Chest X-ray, PA view. Patient: 86 years old, sex F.
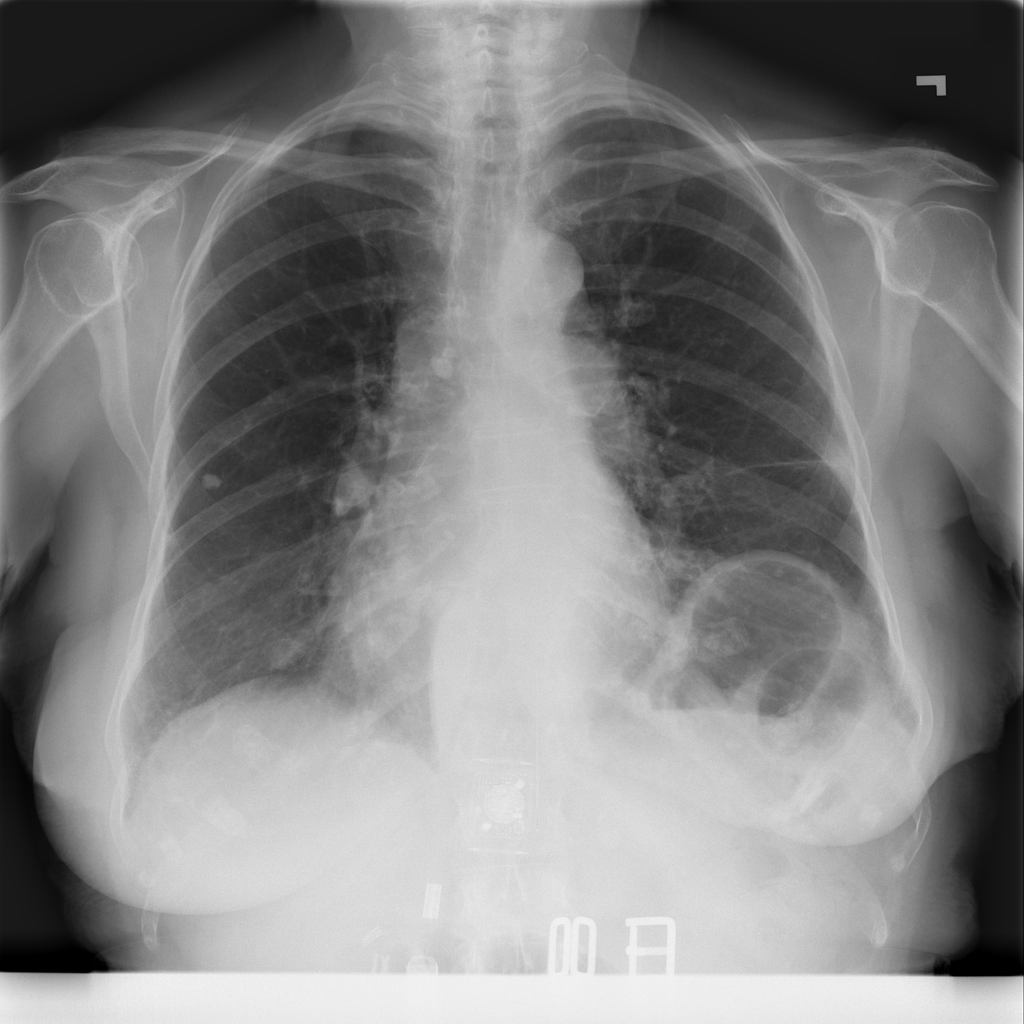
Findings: Nodule